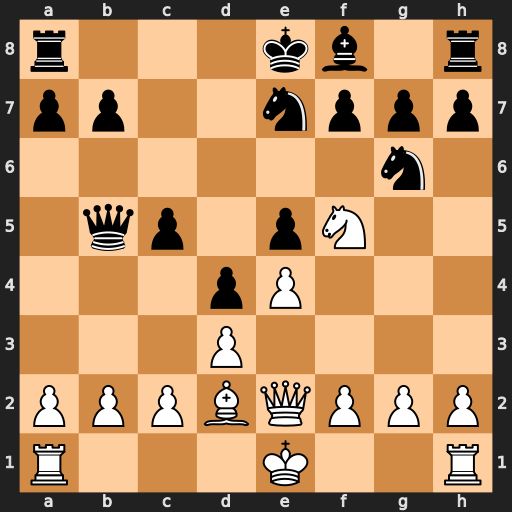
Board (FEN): r3kb1r/pp2nppp/6n1/1qp1pN2/3pP3/3P4/PPPBQPPP/R3K2R
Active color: w
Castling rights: KQkq
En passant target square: -
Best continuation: Nd6+ Kd7 Nxb5